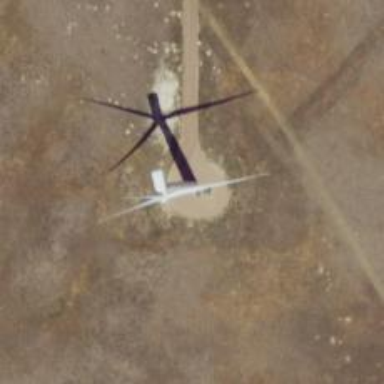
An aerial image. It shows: Wind generator with horizontal axis. The generator is wind turbine.